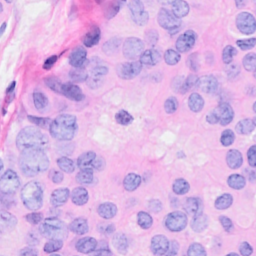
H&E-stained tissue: Breast